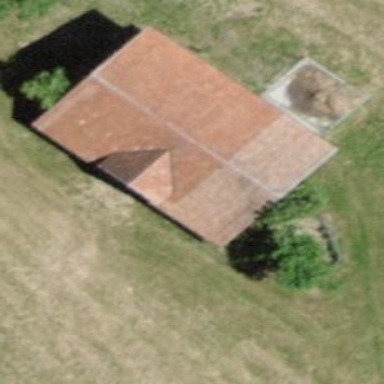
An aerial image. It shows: Barn.